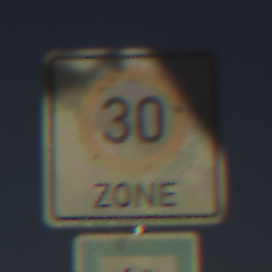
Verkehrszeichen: BeginnZone30
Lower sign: SackgasseRadverkehrDurchlaessig
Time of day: SunriseSunset
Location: Outdoor (Nature)
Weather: Clear
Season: NotSpecified
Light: Natural